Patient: sex M, age 74
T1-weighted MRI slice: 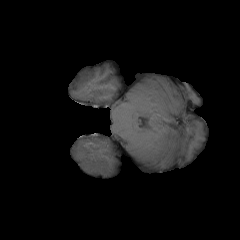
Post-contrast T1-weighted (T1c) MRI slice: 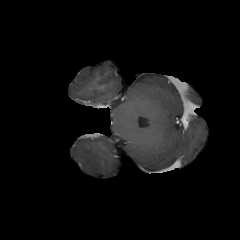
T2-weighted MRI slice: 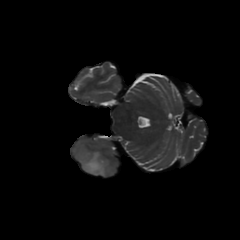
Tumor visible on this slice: yes
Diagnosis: Astrocytoma, IDH-wildtype
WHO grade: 3